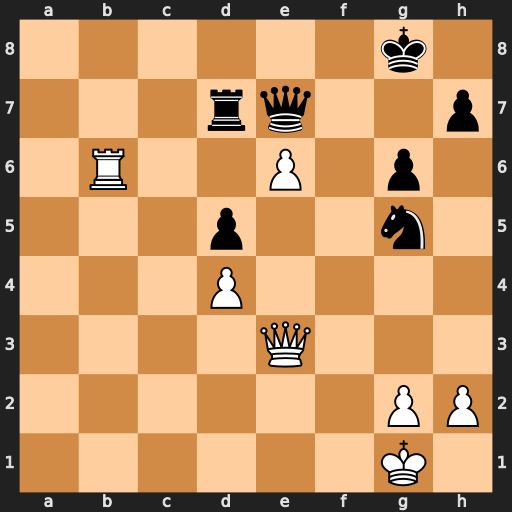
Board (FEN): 6k1/3rq2p/1R2P1p1/3p2n1/3P4/4Q3/6PP/6K1
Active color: w
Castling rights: -
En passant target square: -
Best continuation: Rb8+ Rd8 Rxd8+ Qxd8 e7 Qe8 Qxg5